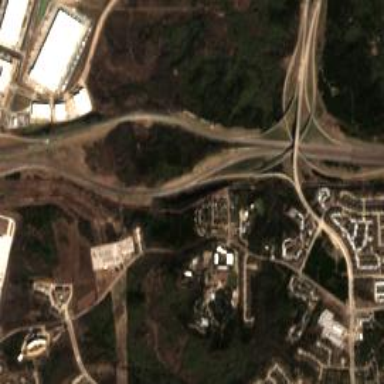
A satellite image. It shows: Motorway junction.